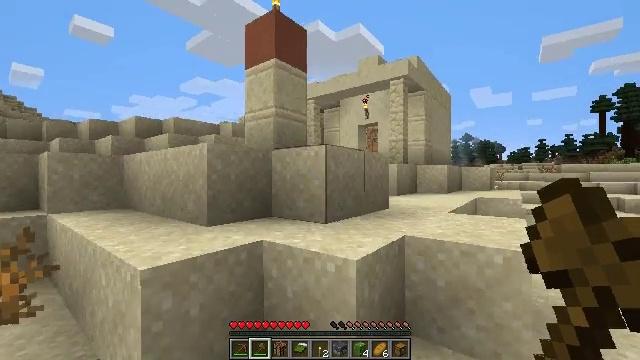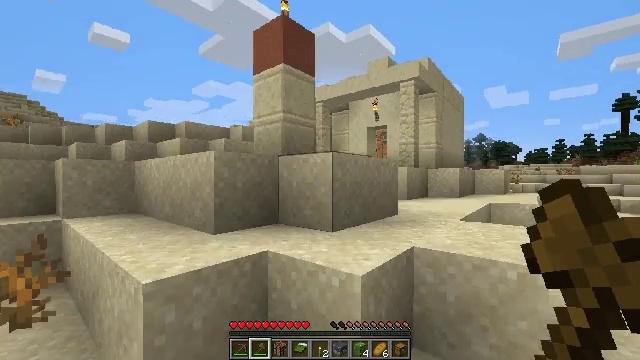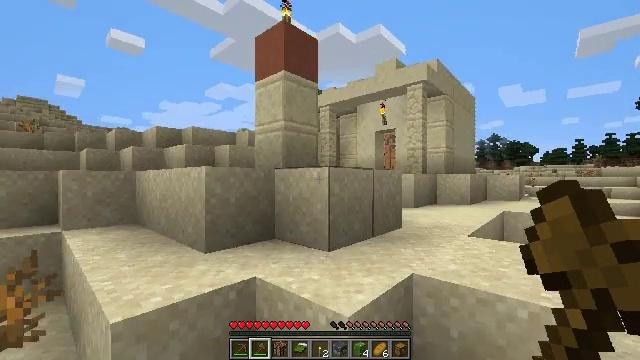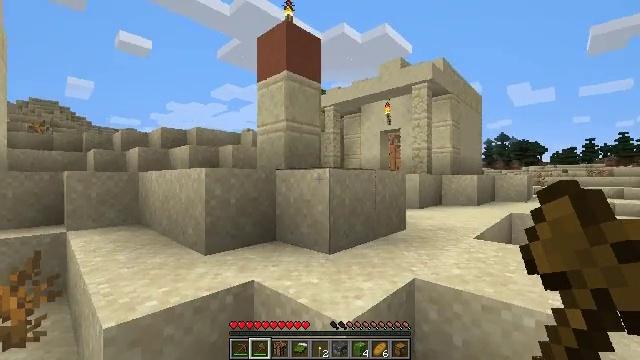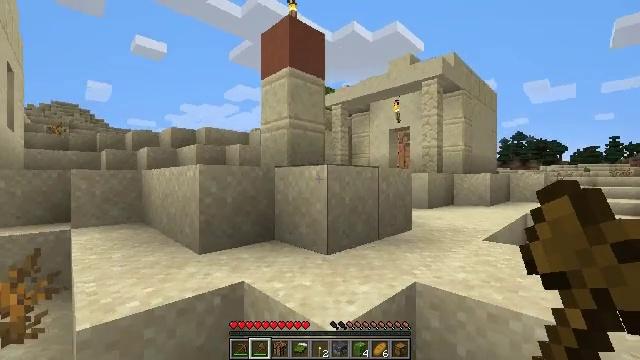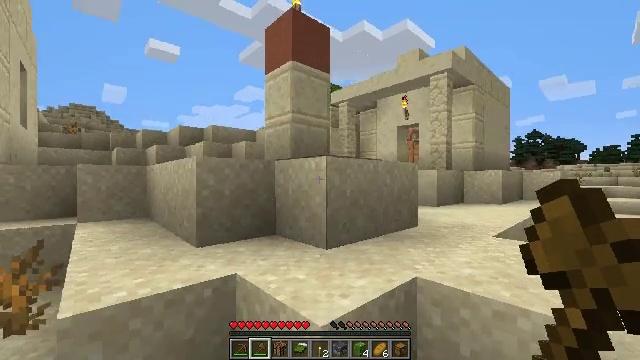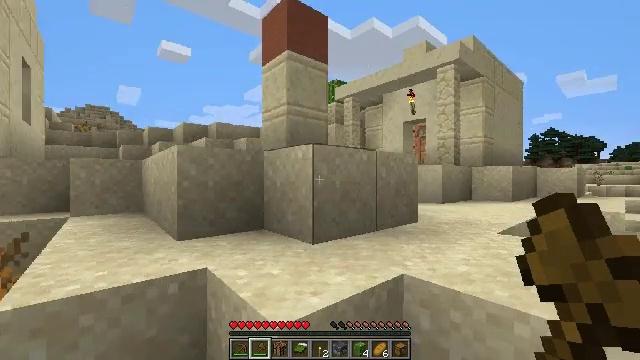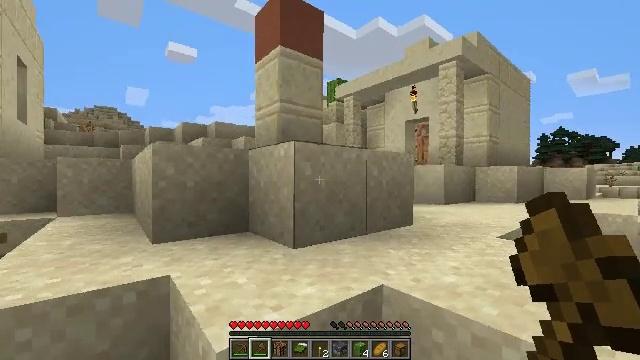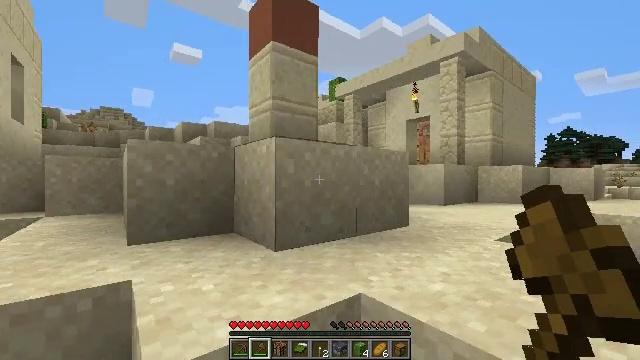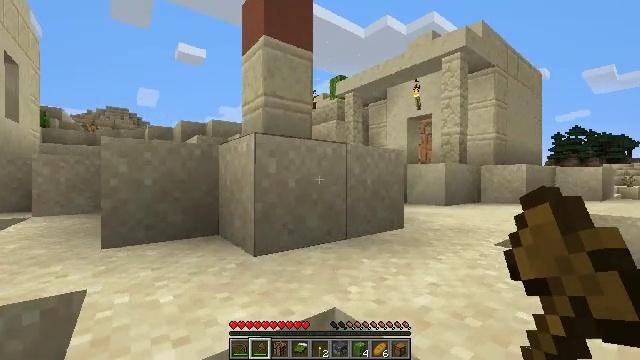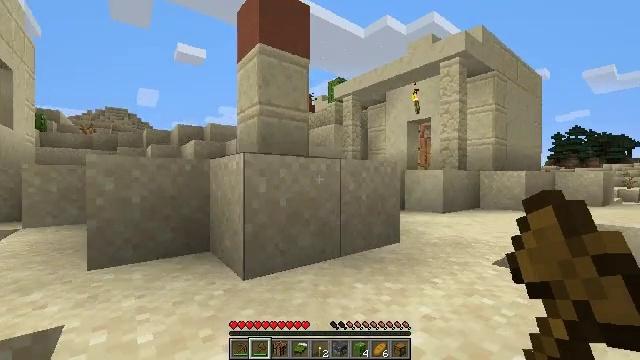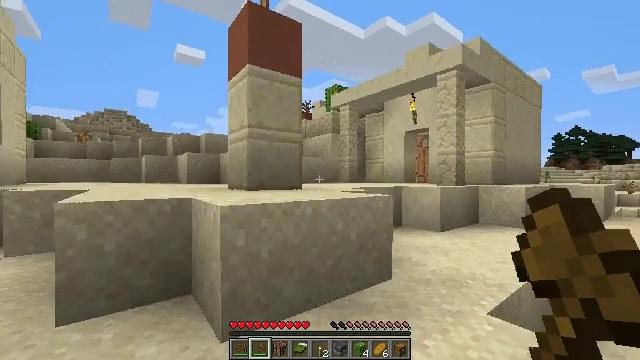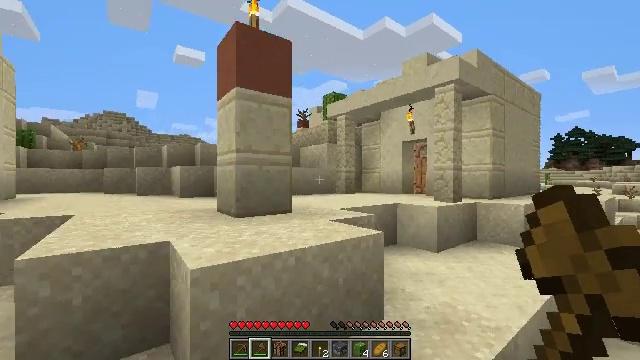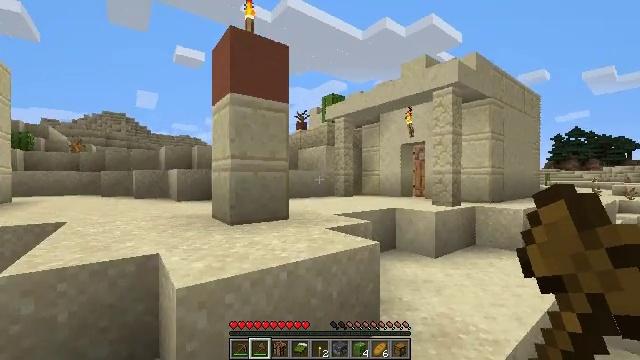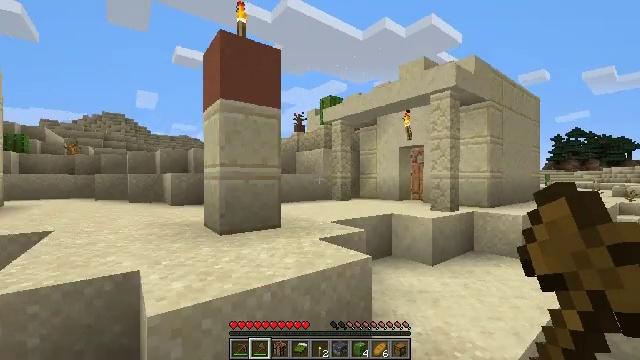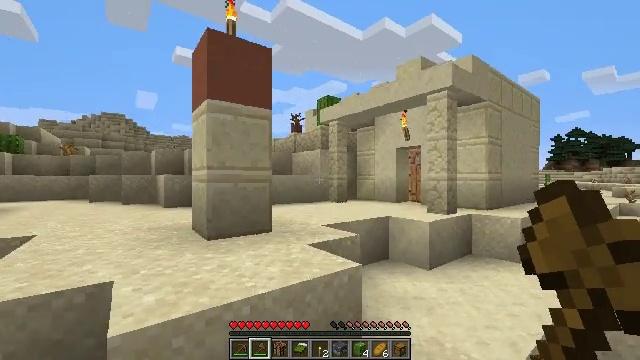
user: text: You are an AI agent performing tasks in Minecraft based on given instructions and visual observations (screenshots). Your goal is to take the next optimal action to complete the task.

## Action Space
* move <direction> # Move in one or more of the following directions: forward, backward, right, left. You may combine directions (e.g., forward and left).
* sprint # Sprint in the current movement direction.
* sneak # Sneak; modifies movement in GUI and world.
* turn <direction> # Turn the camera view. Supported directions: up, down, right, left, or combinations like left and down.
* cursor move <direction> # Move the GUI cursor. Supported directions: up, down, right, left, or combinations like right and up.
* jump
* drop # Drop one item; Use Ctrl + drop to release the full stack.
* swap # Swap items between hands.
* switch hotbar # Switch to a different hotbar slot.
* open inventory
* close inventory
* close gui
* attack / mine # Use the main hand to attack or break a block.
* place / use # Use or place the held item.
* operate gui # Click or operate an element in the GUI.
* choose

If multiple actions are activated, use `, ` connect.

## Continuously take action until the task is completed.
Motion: motion action
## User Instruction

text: Break the hay block to collect it.
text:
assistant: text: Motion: move forward and move right, turn left, jump
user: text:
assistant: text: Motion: move forward and move right, turn left, jump
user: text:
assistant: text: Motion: move forward and move right, turn left
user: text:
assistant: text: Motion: move forward and move right, turn left
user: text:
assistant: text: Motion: move forward and move right, turn left
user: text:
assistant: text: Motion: move forward and move right, turn left
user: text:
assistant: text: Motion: move forward and move right, turn left
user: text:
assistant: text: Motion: move forward and move right
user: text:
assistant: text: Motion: move forward and move right
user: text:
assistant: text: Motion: move forward and move right, jump
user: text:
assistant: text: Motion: move forward and move right, jump
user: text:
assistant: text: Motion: move forward and move right, jump
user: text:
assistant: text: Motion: move forward and move right, jump
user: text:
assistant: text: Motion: move forward and move right, jump
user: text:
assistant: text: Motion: move forward and move right, jump
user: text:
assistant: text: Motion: move forward and move right
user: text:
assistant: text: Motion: move forward and move right
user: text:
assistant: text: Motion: move forward and move right
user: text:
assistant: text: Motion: move forward and move right
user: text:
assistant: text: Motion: move forward and move right
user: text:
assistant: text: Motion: move forward and move right, turn left
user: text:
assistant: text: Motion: move forward and move right, turn left
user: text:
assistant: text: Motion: move forward and move right, turn left
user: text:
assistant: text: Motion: move forward and move right, turn left and up
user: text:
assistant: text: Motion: move forward and move right, turn left
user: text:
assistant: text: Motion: move forward and move right, turn left
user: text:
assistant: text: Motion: move forward and move right, turn left
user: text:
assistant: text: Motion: move forward and move right, turn left
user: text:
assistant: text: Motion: move forward and move right, turn left
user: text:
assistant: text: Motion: move forward and move right, turn left